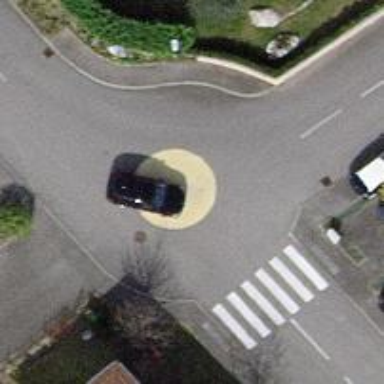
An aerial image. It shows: Mini roundabout on the road.